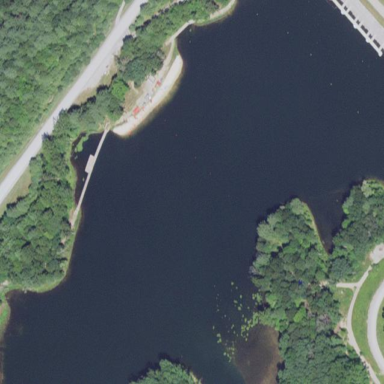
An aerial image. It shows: Serene lake.